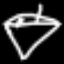
Label: diamond